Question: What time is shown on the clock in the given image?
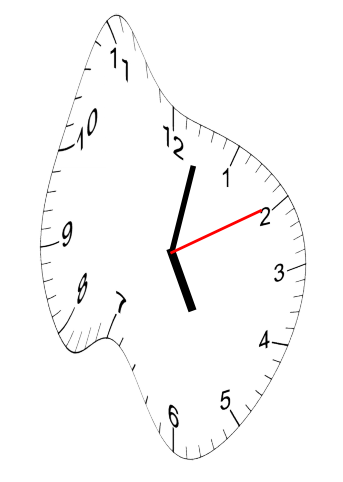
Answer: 05:02:10